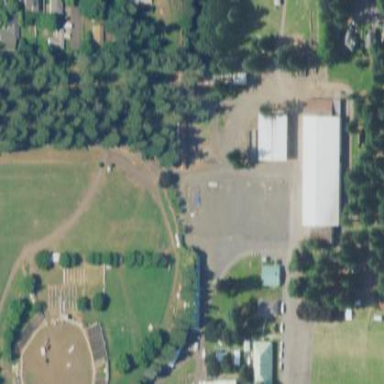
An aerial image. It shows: Fairground park.